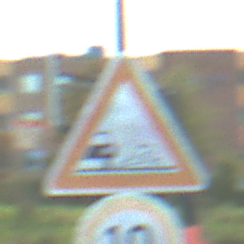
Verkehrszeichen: SplittSchotter
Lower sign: Geschwindigkeit10
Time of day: MorningAfternoon
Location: Outdoor (Urban)
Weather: PartlyCloudy
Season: NotSpecified
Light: Natural